Question: does anyone know why my gutters in Susy seem to be different widths?

I have a nested grid layout. Changing the gutters to larger values seems to even things out.
Also, the text seems to be overflowing a bit. Here are my default values:
'''
$column-width : 12em; // each column is 4em wide
$gutter-width : 4em; // 1em gutters between columns
$grid-padding : $gutter-width; // grid-padding equal to gutters
$total-columns : 16;
'''
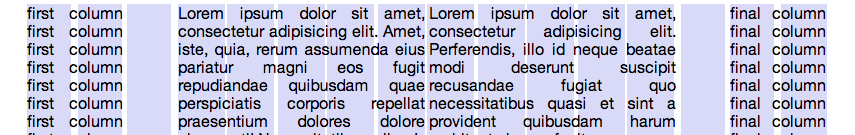
Answer: You'll see in <URL> that it shouldn't be trusted as a pixel-exact representation of your grid. It's only there as a rough guide. Browsers are terrible at handling sub-pixel rounding in background gradients.